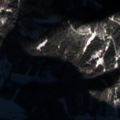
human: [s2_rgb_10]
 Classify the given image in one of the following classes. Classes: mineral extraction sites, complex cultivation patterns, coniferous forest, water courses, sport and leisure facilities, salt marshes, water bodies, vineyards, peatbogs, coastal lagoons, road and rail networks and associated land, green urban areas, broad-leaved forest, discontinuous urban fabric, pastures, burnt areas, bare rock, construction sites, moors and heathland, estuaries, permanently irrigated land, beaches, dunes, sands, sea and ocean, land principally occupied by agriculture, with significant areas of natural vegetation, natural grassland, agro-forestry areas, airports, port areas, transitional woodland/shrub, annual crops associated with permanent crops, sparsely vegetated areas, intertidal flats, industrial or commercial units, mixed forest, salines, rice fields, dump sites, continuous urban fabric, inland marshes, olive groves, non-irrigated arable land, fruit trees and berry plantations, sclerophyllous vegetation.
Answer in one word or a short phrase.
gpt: pastures, coniferous forest, mixed forest